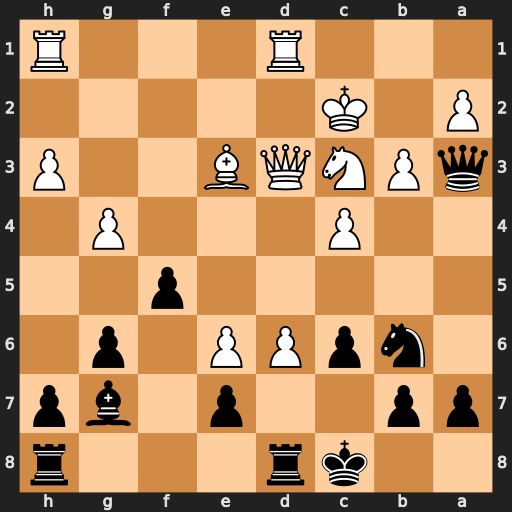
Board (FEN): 2kr3r/pp2p1bp/1npPP1p1/5p2/2P3P1/qPNQB2P/P1K5/3R3R
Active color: b
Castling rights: -
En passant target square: -
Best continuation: Rxd6 Qxd6 exd6